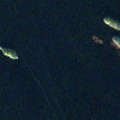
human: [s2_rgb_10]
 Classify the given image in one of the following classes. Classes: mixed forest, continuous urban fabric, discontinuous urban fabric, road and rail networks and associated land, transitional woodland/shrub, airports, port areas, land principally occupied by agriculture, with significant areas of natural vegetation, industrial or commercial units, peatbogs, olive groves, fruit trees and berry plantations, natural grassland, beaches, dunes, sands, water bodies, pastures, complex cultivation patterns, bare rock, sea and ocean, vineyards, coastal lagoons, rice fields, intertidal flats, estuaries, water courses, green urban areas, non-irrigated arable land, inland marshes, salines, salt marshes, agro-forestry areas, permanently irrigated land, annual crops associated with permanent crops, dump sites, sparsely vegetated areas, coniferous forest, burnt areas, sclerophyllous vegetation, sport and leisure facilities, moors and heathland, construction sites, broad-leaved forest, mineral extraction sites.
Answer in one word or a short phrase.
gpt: mixed forest, water bodies